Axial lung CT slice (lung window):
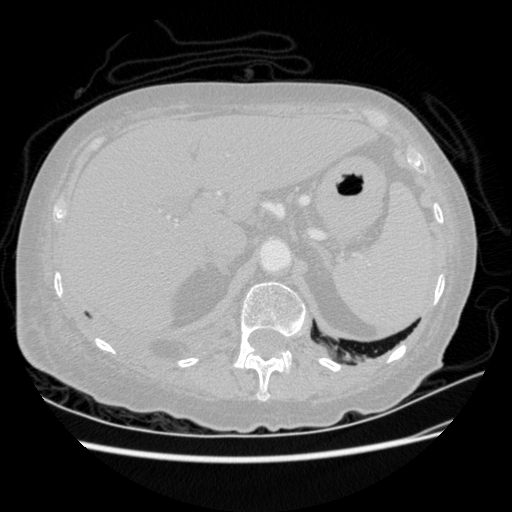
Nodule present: no